Question: I am trying to use json data from an external provider api's. When I type their json url into the browser, it shows all the json data I need to see. However, when I try to access it using jquery, I get errors, even though google chrome shows the correct json data in the dev tools section:

Because of this, I assume it means that the data is actually getting retrieved? Anyway, this is the script I am using:
'''
$.ajax({
url: "https://some_url_here_from_different_domain.json",
type: 'GET',
dataType: 'jsonp',
jsonp: 'callback',
error: function(xhr, status, error) {
alert(error); //<- returns Error: jQuery11020135121880332008_1387982597648 was not called
alert(xhr.responseText); //<- returns undefined
},
success: function(data) {
alert("success");
}
});
'''
How do I get further error details so I can understand what's causing the error to appear?
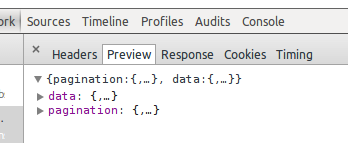
Answer: Your JSONP code is fine and , but the endpoint you're calling in the example is returning JSON instead of JSONP regardless of your code.
Endpoint: <URL>
Difference: <URL>
Possible solutions:
1. Contact localbitcoins and ask them to enable JSONP for that URL
2. Setup a proxy server to pull in the data and return JSONP yourself - good starting point might be: https://npmjs.org/package/json-proxy